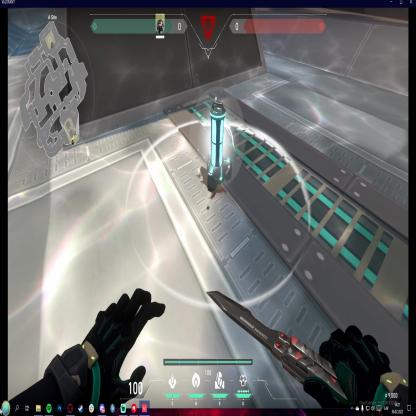
Label: planted spike